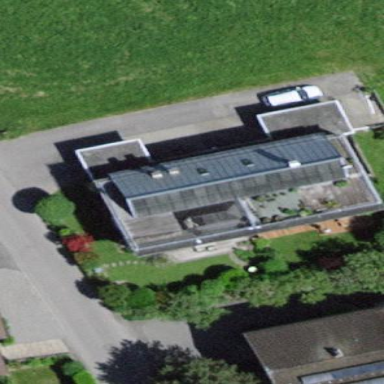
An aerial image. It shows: Building.